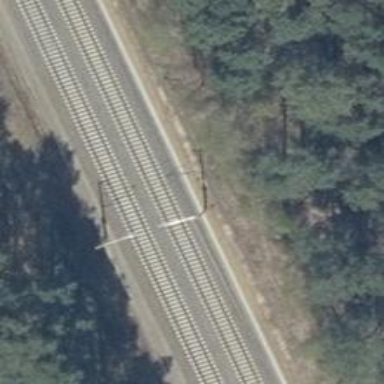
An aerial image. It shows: Milestone along the railway with catenary mast.